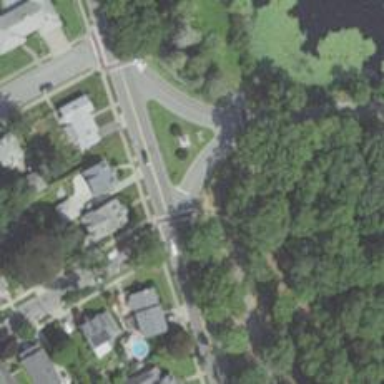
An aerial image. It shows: Road with stop sign.